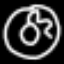
Label: donut